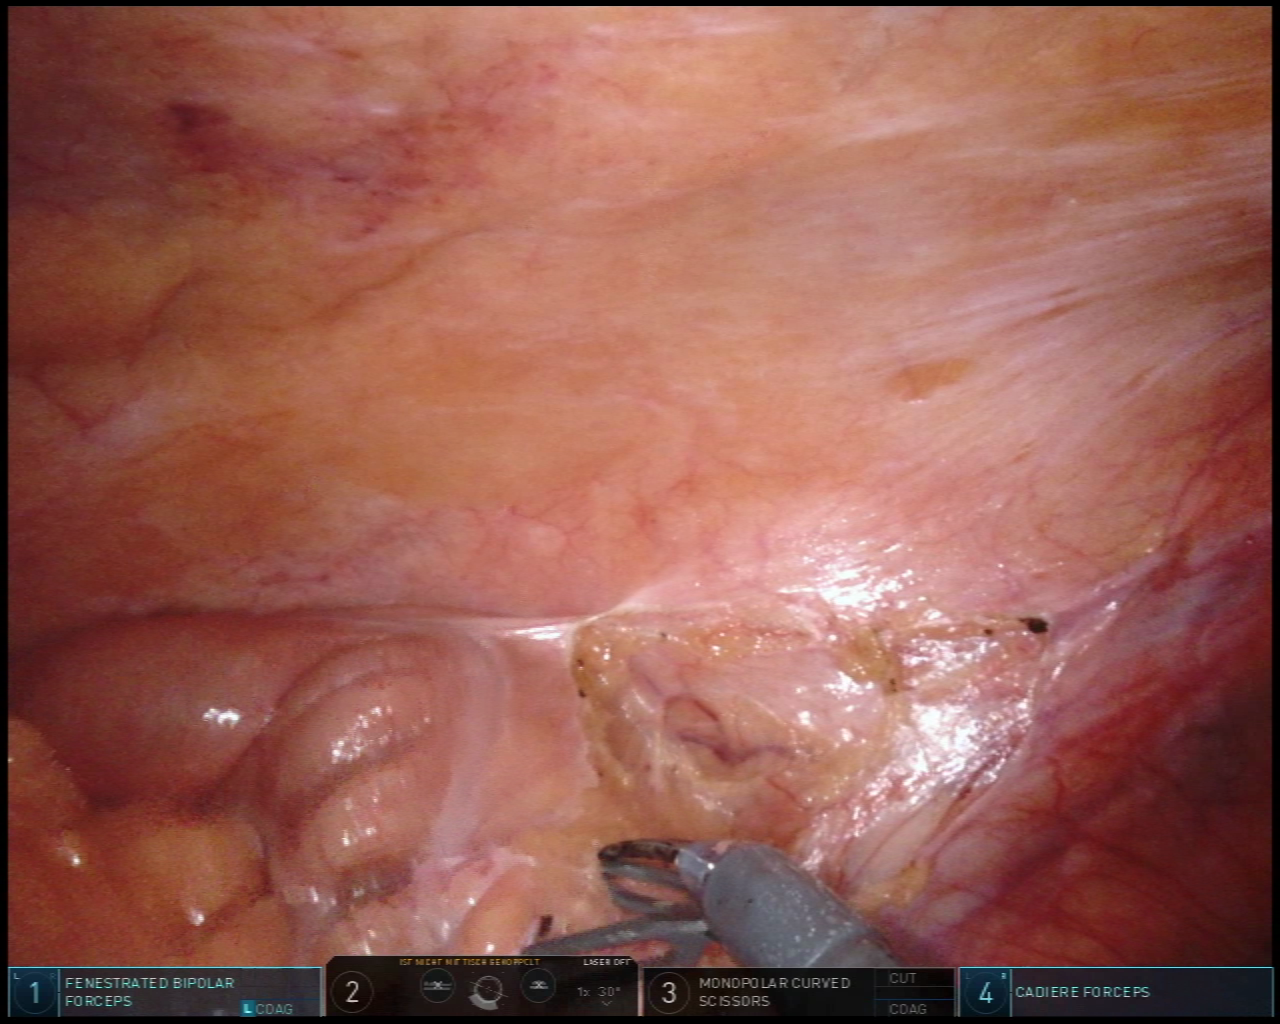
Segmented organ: colon
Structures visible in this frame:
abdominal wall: yes
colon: yes
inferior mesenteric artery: no
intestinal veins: no
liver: no
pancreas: no
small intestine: no
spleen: no
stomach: no
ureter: no
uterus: no
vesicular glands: no